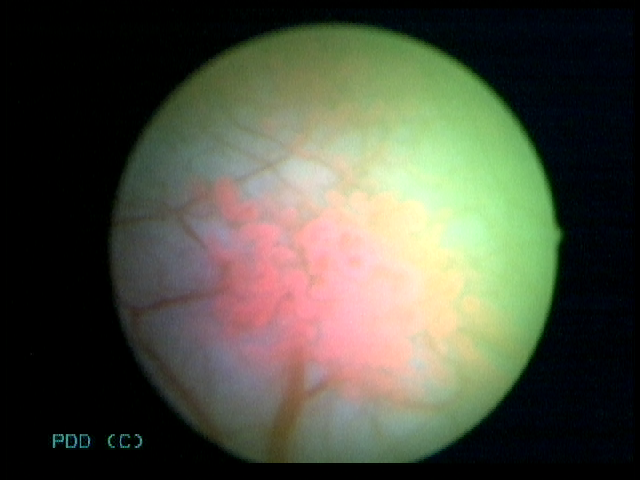
Modality: BLC
Class: Malignant
Subclass: LowGradePapillary
Lesion: L1
Stage: Ta
Morphology: Papillary
Bladder cancer association: Yes